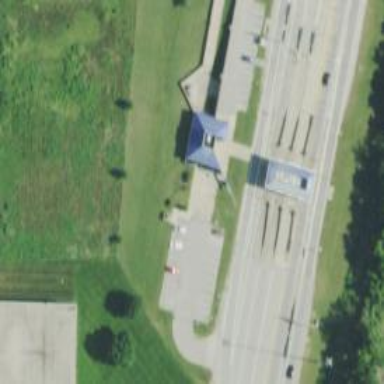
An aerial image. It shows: Toll gantry on the road.